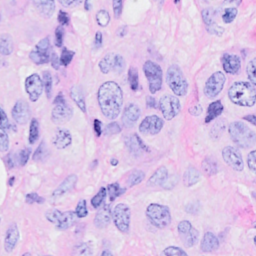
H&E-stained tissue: Breast